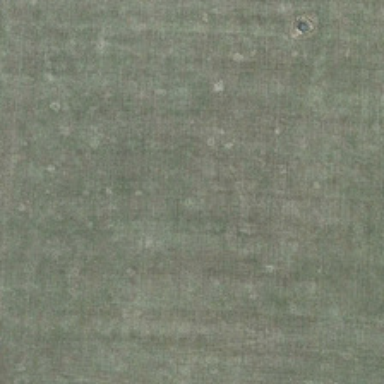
There's a hole in the green pasture .